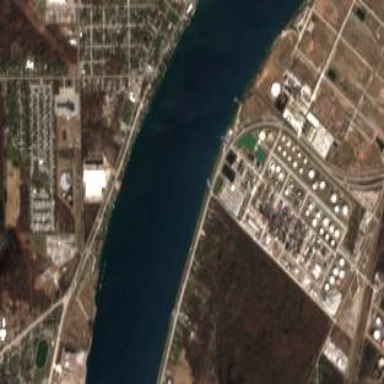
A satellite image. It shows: Industrial area with refinery.